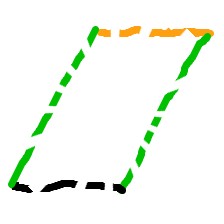
Shape: parallelogram